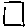
Label: square